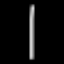
Label: line